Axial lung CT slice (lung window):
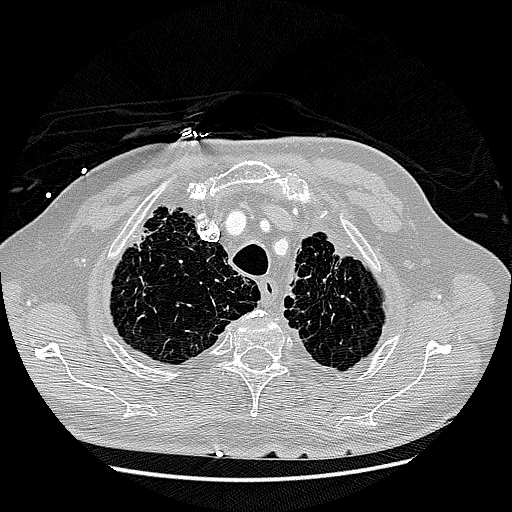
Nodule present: no